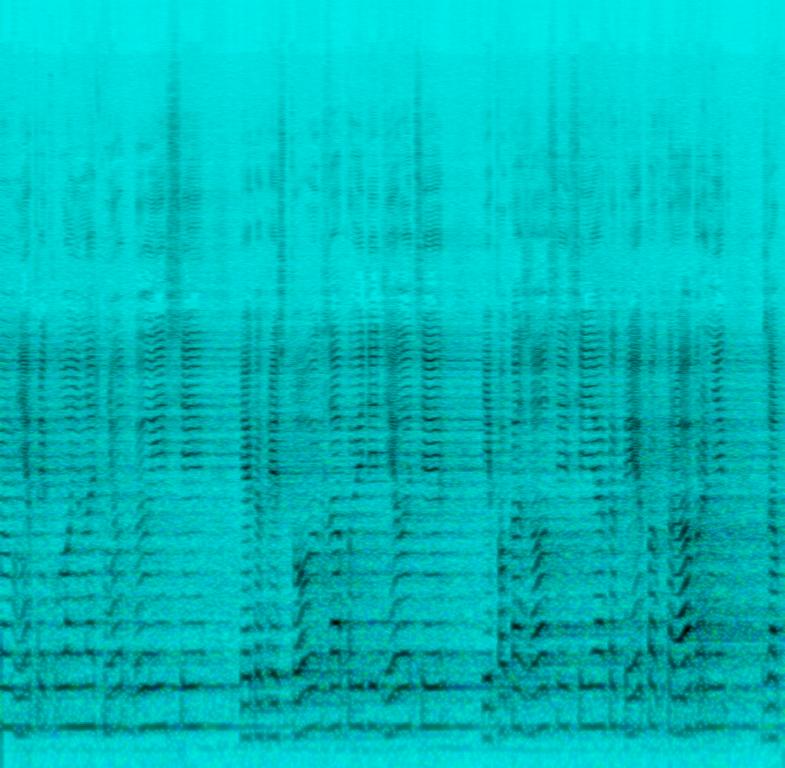
This song is a duet sung in a two part harmony in a foreign language. The tempo is slow with a male voice chanting a call to which the response is this melodious harmony. The song is soothing, calming, delicate, charming and melodic. This could possibly be a religious ritual.